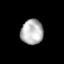
Tissue: lung
Cell type: Epithelial cells
Senescence score: 0.2198
Nuclear area (px): 544
Mean DAPI intensity: 182.75